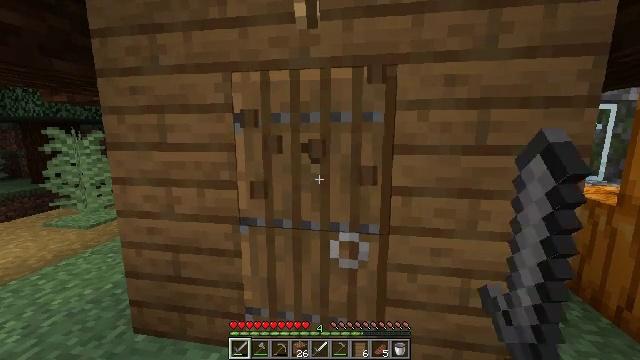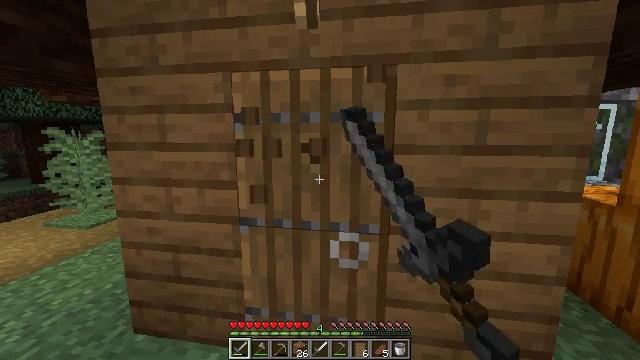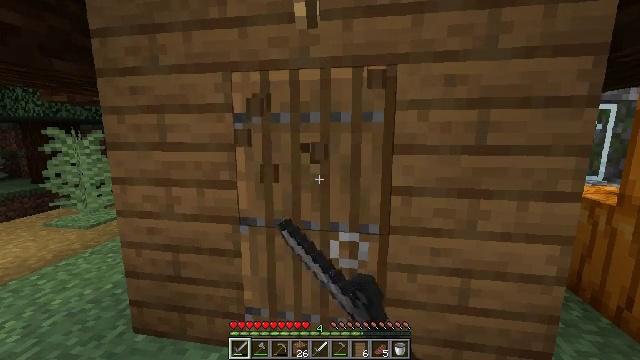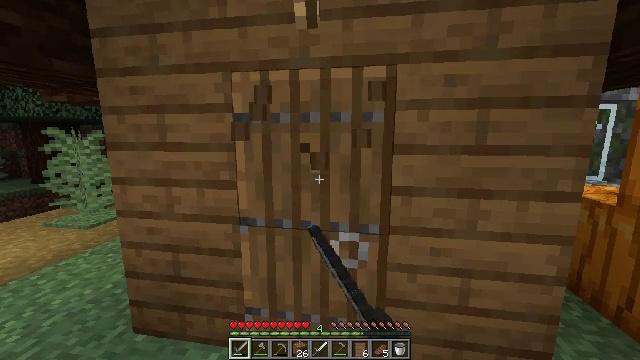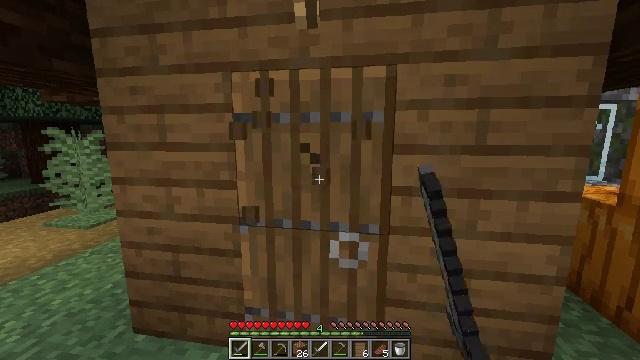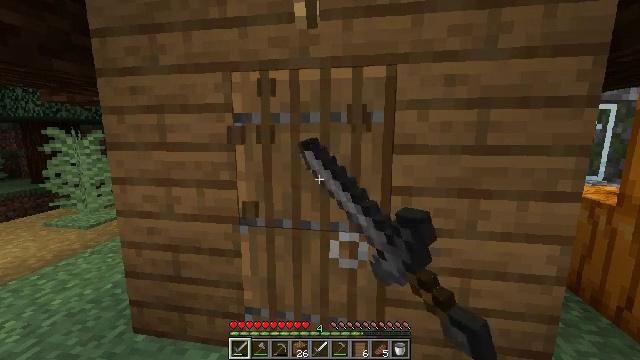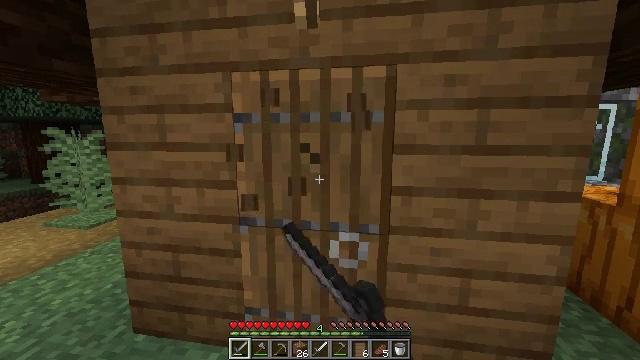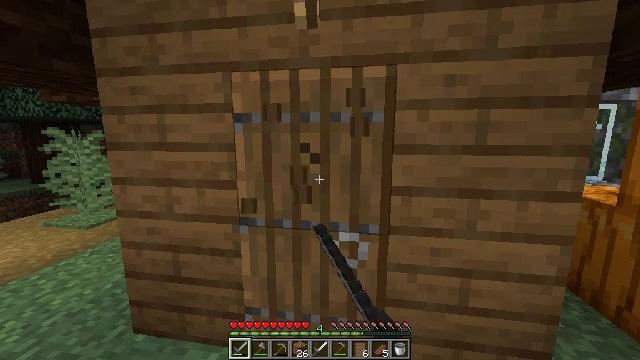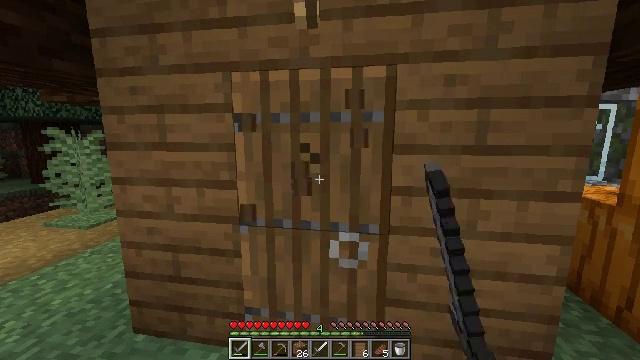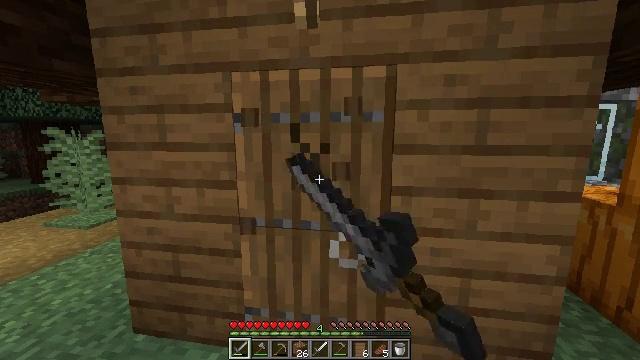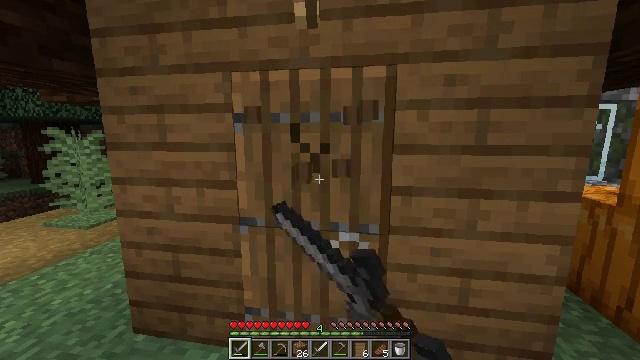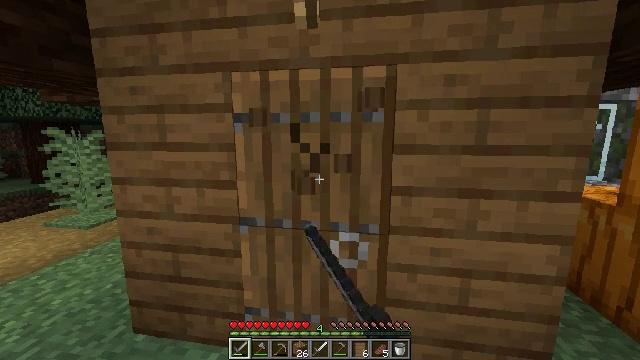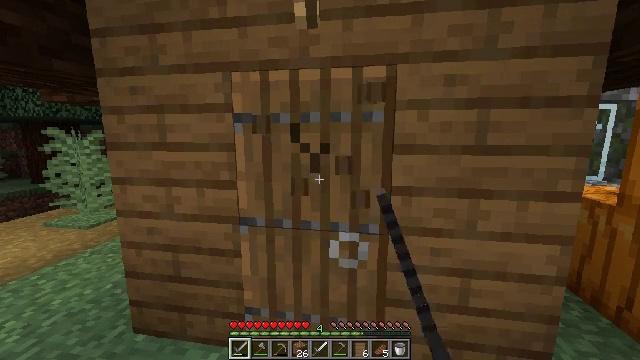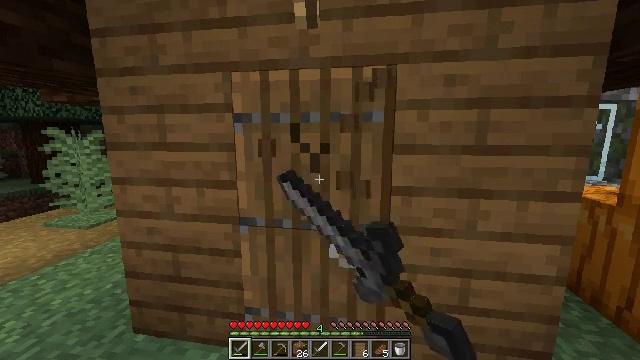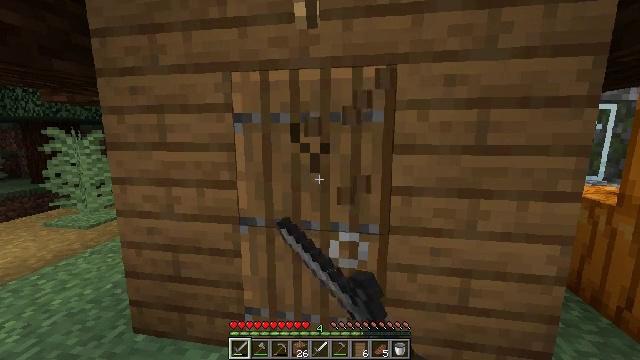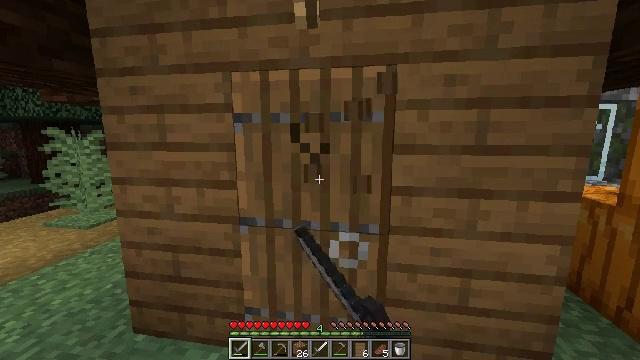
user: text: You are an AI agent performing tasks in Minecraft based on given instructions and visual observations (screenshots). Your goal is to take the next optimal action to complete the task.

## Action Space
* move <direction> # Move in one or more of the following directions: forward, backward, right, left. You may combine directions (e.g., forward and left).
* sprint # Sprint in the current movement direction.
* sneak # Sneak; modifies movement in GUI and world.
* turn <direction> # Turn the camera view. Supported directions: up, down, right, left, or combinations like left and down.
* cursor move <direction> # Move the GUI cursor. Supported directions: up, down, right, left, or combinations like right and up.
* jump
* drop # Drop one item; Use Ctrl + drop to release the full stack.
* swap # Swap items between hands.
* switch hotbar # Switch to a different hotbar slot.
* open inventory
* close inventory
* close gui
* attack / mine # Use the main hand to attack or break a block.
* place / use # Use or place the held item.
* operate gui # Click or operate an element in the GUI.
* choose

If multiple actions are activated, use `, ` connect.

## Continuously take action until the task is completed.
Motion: motion action
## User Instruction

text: Mine the spruce door to collect it.
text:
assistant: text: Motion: attack / mine
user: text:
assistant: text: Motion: attack / mine
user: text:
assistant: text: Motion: attack / mine
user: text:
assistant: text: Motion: attack / mine
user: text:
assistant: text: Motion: attack / mine
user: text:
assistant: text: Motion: attack / mine
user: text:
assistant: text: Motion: attack / mine
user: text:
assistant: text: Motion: attack / mine
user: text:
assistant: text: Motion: attack / mine
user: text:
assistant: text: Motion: attack / mine
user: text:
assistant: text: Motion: attack / mine
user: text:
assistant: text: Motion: attack / mine
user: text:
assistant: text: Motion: attack / mine
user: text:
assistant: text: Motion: attack / mine
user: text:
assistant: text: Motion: attack / mine
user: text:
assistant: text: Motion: attack / mine
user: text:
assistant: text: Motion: attack / mine
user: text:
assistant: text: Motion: attack / mine
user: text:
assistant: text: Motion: attack / mine
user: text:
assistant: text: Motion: attack / mine
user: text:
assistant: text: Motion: attack / mine
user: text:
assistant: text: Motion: attack / mine
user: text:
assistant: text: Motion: attack / mine
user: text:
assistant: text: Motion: attack / mine
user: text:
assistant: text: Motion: attack / mine
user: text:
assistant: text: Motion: attack / mine
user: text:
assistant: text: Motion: attack / mine
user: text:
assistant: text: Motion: attack / mine
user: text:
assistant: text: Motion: attack / mine
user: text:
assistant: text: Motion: attack / mine